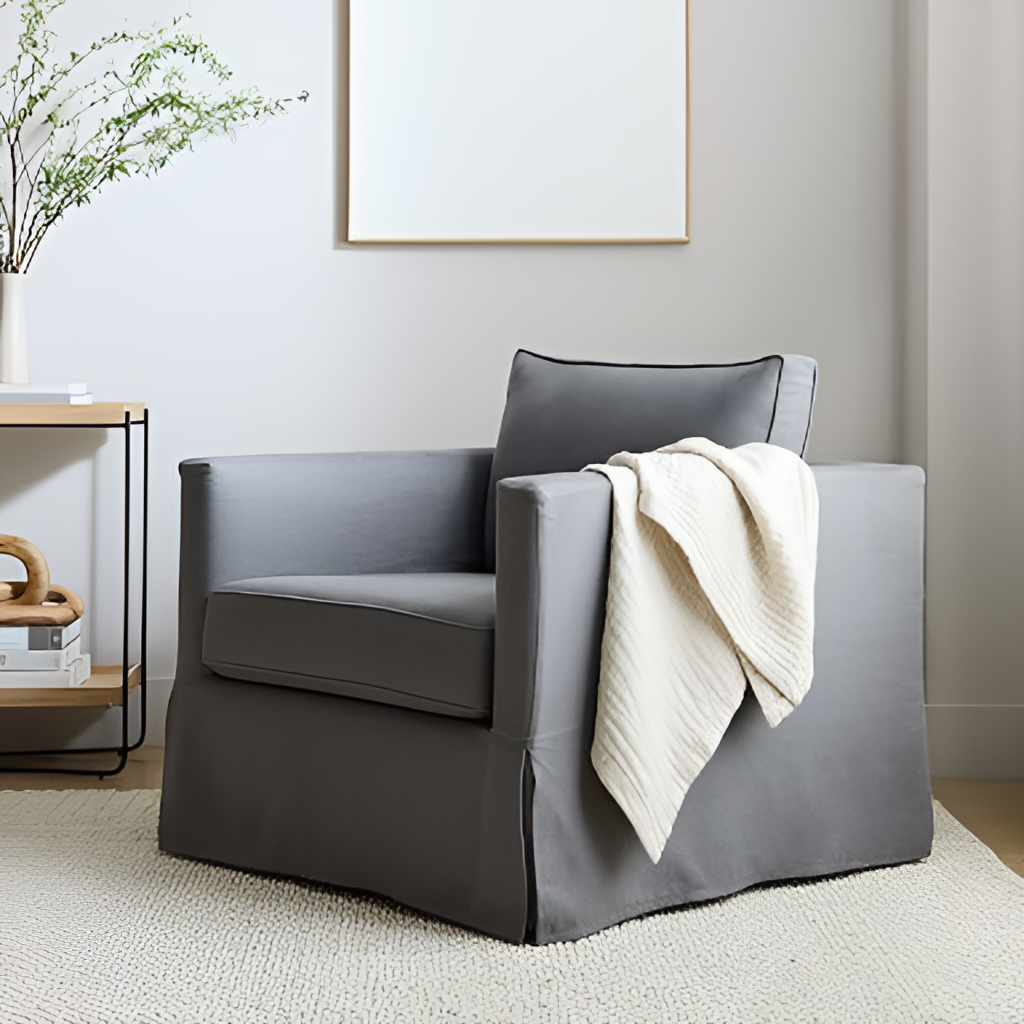
fabric armchair, living room, contemporary, paint wallpaper, with solid pattern, beige carpet flooring